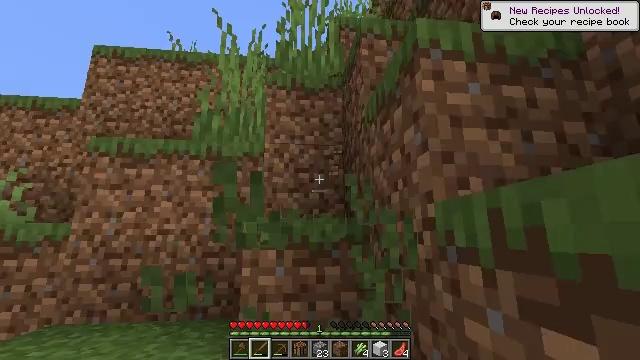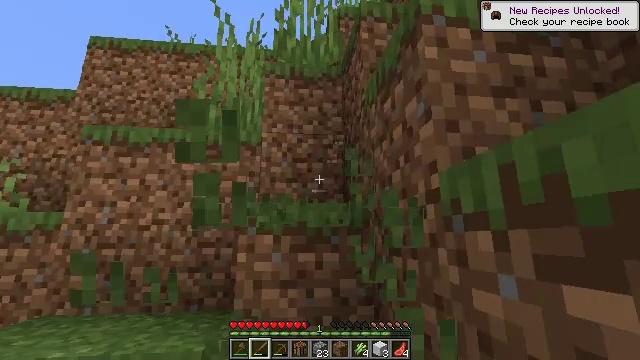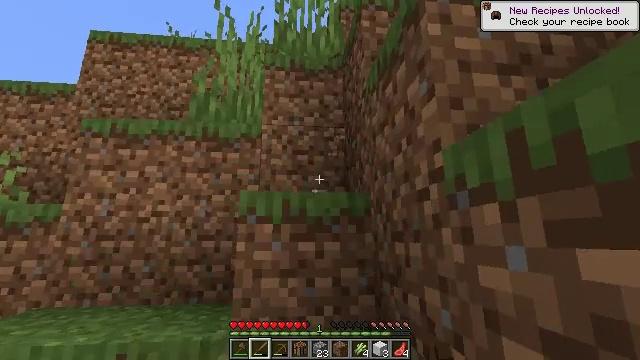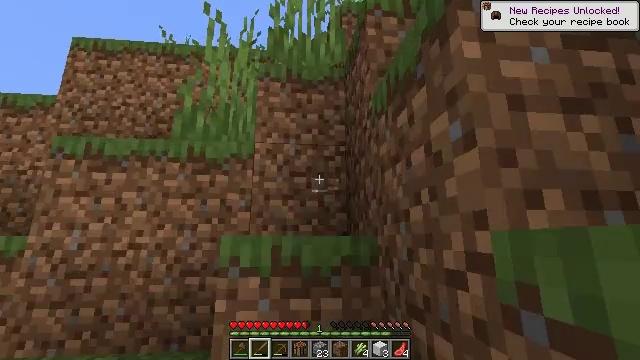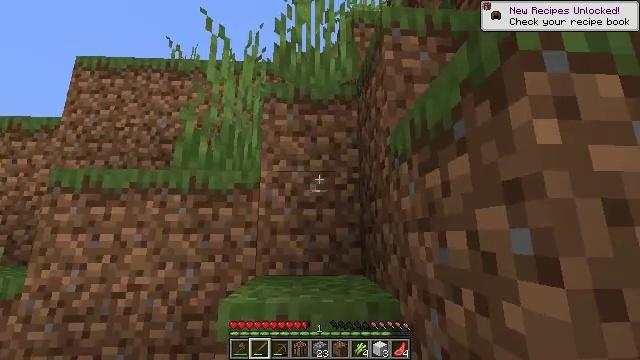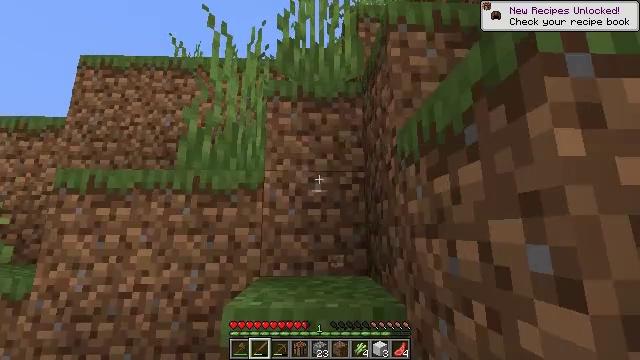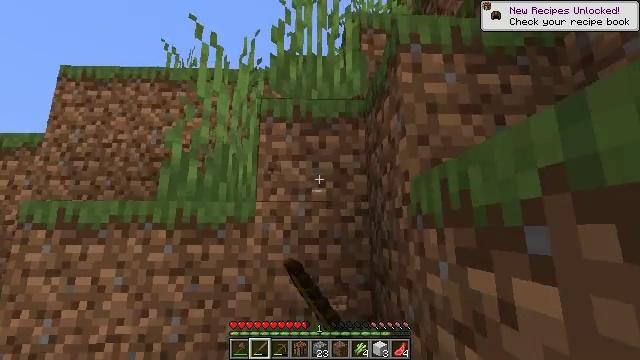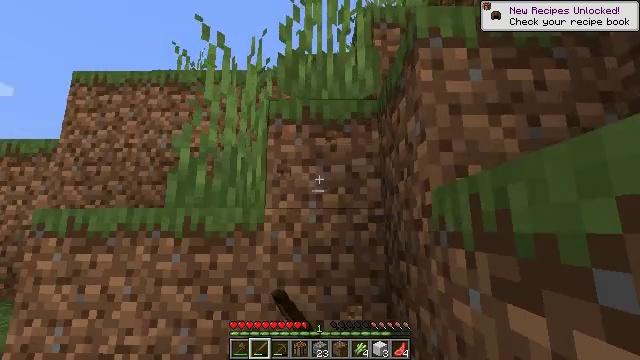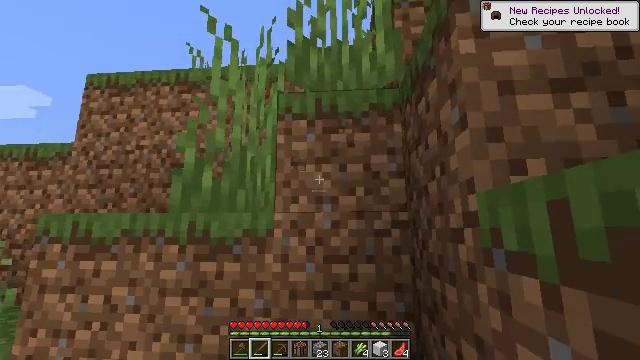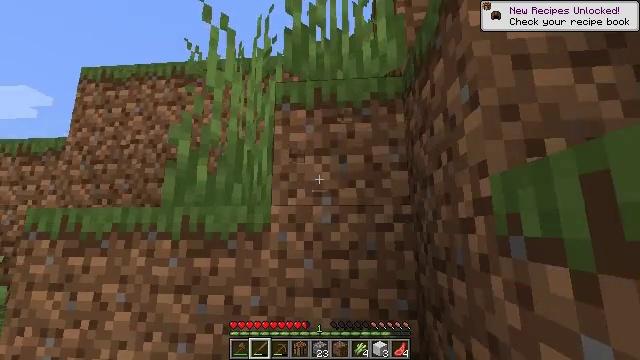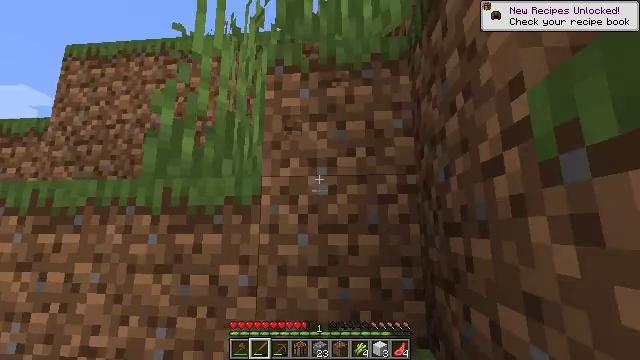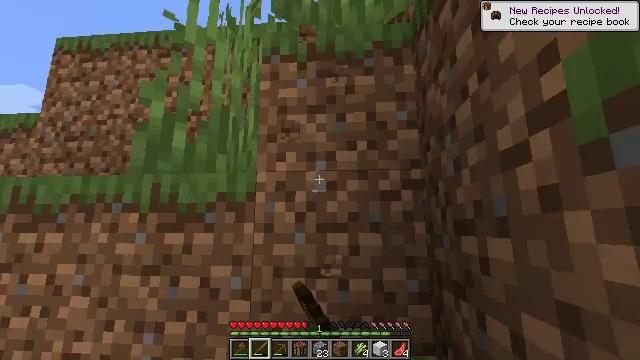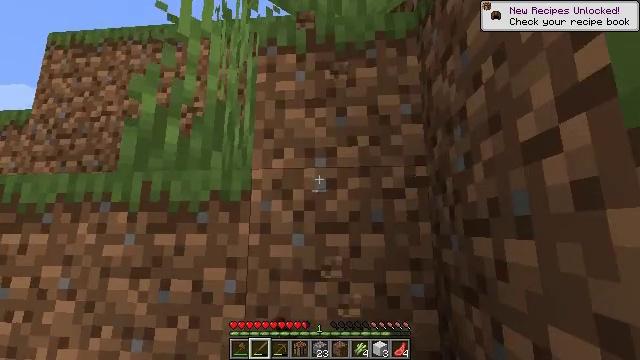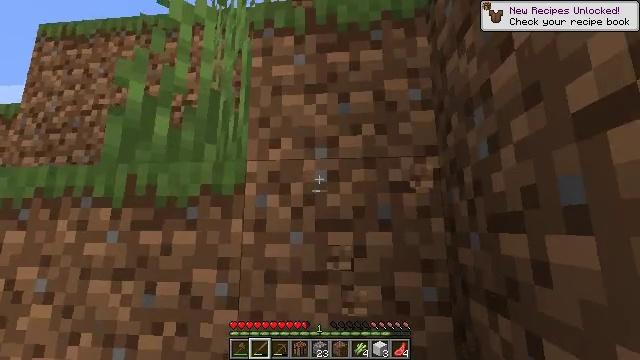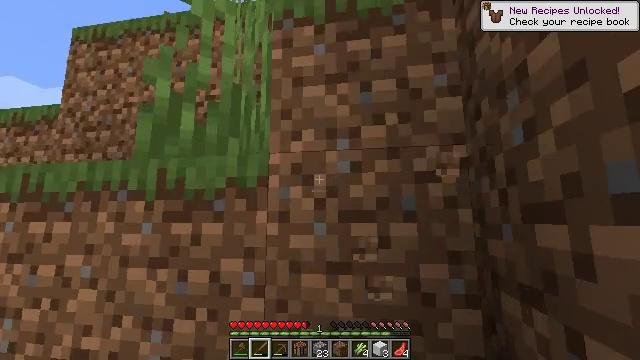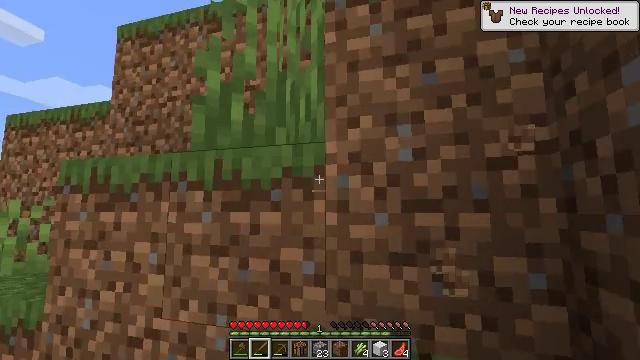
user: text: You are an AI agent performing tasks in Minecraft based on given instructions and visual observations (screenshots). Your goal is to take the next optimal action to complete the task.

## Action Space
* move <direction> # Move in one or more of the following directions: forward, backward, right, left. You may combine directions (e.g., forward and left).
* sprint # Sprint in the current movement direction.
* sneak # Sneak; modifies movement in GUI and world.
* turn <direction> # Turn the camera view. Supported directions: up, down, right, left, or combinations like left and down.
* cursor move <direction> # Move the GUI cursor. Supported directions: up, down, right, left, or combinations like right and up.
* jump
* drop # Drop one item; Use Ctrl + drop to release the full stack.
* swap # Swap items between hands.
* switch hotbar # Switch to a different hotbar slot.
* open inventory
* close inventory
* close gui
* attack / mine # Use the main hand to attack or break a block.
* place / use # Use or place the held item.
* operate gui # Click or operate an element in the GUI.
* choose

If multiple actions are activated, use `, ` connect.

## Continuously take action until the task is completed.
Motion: motion action
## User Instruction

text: Mine grass block from the ground.
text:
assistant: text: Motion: move forward
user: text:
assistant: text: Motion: move forward
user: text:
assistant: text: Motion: move forward, jump
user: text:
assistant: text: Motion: move forward, turn left, jump
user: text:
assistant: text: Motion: move forward, turn left and down, attack / mine, jump
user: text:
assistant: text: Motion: move forward, attack / mine, jump
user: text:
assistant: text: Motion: move forward, turn left, attack / mine
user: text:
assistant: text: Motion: move forward, turn left
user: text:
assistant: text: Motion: move forward
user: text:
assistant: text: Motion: move forward, attack / mine
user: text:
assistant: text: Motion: move forward, attack / mine
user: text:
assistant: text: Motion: move forward, attack / mine
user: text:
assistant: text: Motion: move forward, attack / mine
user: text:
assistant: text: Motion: move forward and move left, turn left and down
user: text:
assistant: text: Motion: move forward and move left, turn left and down
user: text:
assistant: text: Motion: move forward and move left, turn left and down
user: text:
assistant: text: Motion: move forward and move left, turn left and down
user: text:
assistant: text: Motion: move forward and move left, turn left
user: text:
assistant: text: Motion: move forward and move left
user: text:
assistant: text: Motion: move forward and move left
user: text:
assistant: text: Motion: move forward and move left, turn left and down
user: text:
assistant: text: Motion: move forward
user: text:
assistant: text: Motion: move forward, jump
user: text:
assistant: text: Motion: move forward, jump
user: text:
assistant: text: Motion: move forward, turn left and down, jump
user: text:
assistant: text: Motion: move forward, jump
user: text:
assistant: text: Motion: move forward
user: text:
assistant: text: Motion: move forward and move left
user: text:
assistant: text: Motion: move forward and move left
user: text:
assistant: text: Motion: move forward and move left